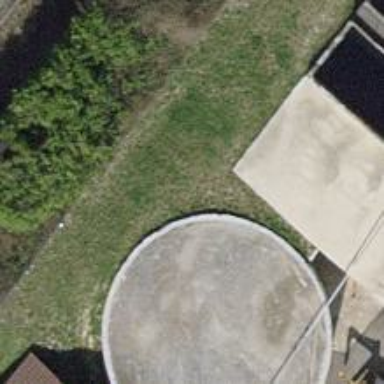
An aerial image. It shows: Industrial building housing storage tank.